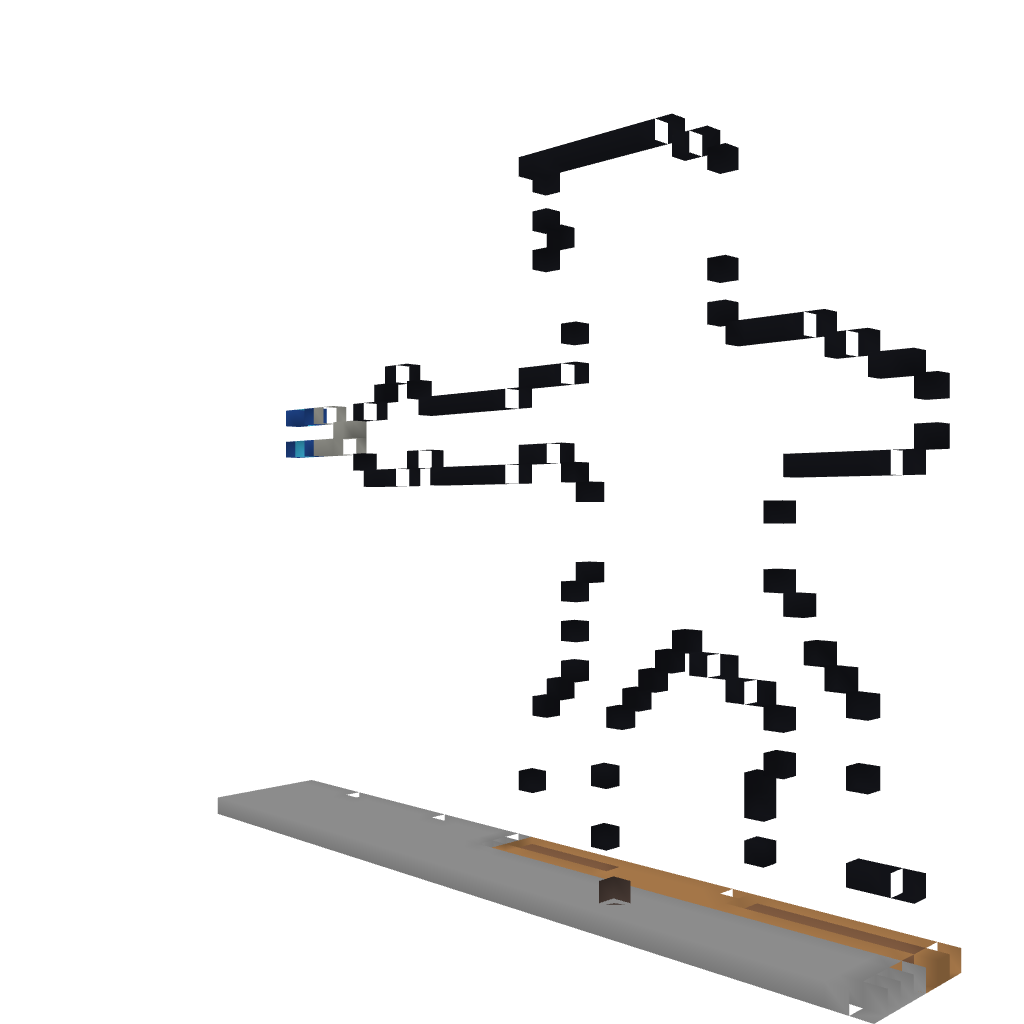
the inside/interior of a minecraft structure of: The 10th Doctor